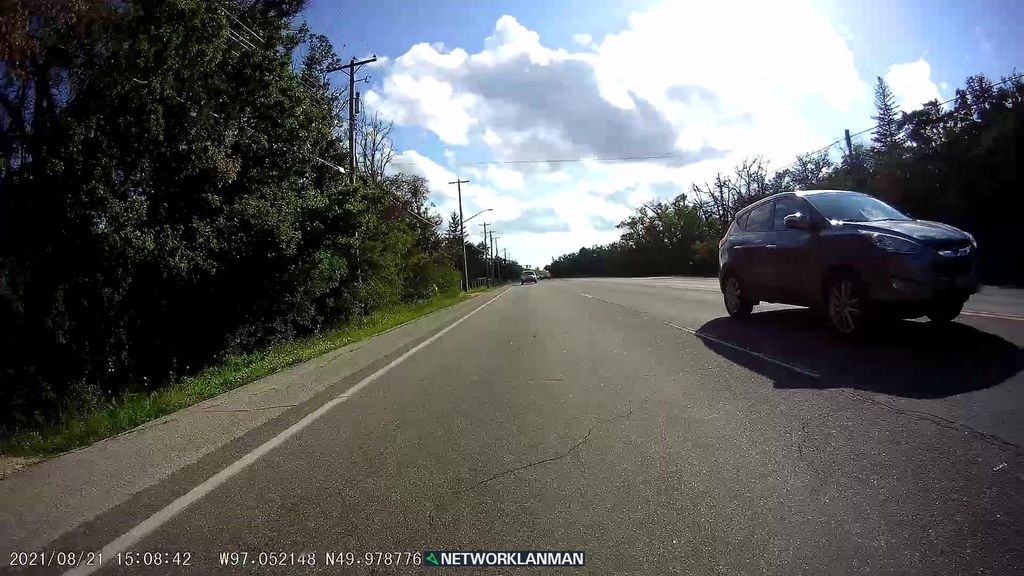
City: winnipeg